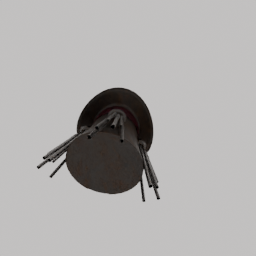
Label: people